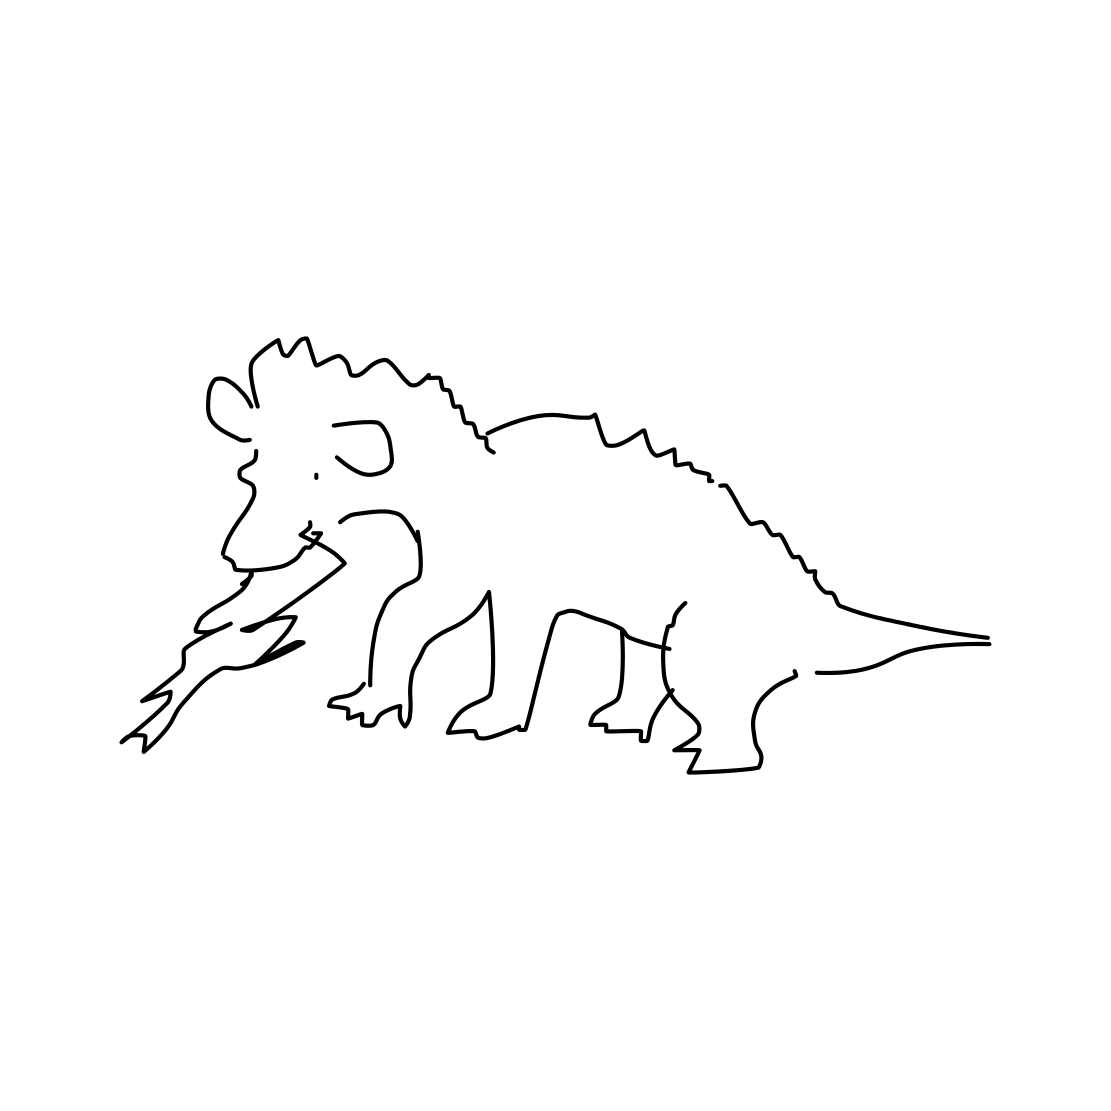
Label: dragon